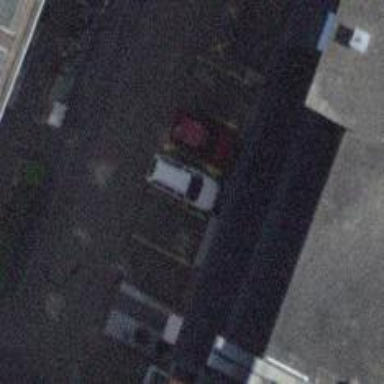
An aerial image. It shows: Street side parking area.